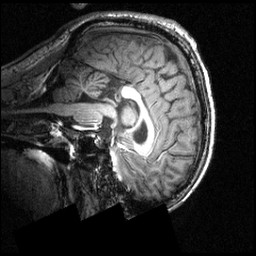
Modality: T1w
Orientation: sagittal
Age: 22
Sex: male
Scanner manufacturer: siemens
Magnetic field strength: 3.951 T
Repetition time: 1.5 s
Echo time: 0.00335 s